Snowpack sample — Loveland Pass, Silver Plume, Colorado, USA (2/11/26, 12:00 PM MST)
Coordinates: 39.663, -105.886
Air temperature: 35 °F
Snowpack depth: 82 cm
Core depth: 20 cm
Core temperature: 17.6 °F
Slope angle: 13°, slope face: 12°
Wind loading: high
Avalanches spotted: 1
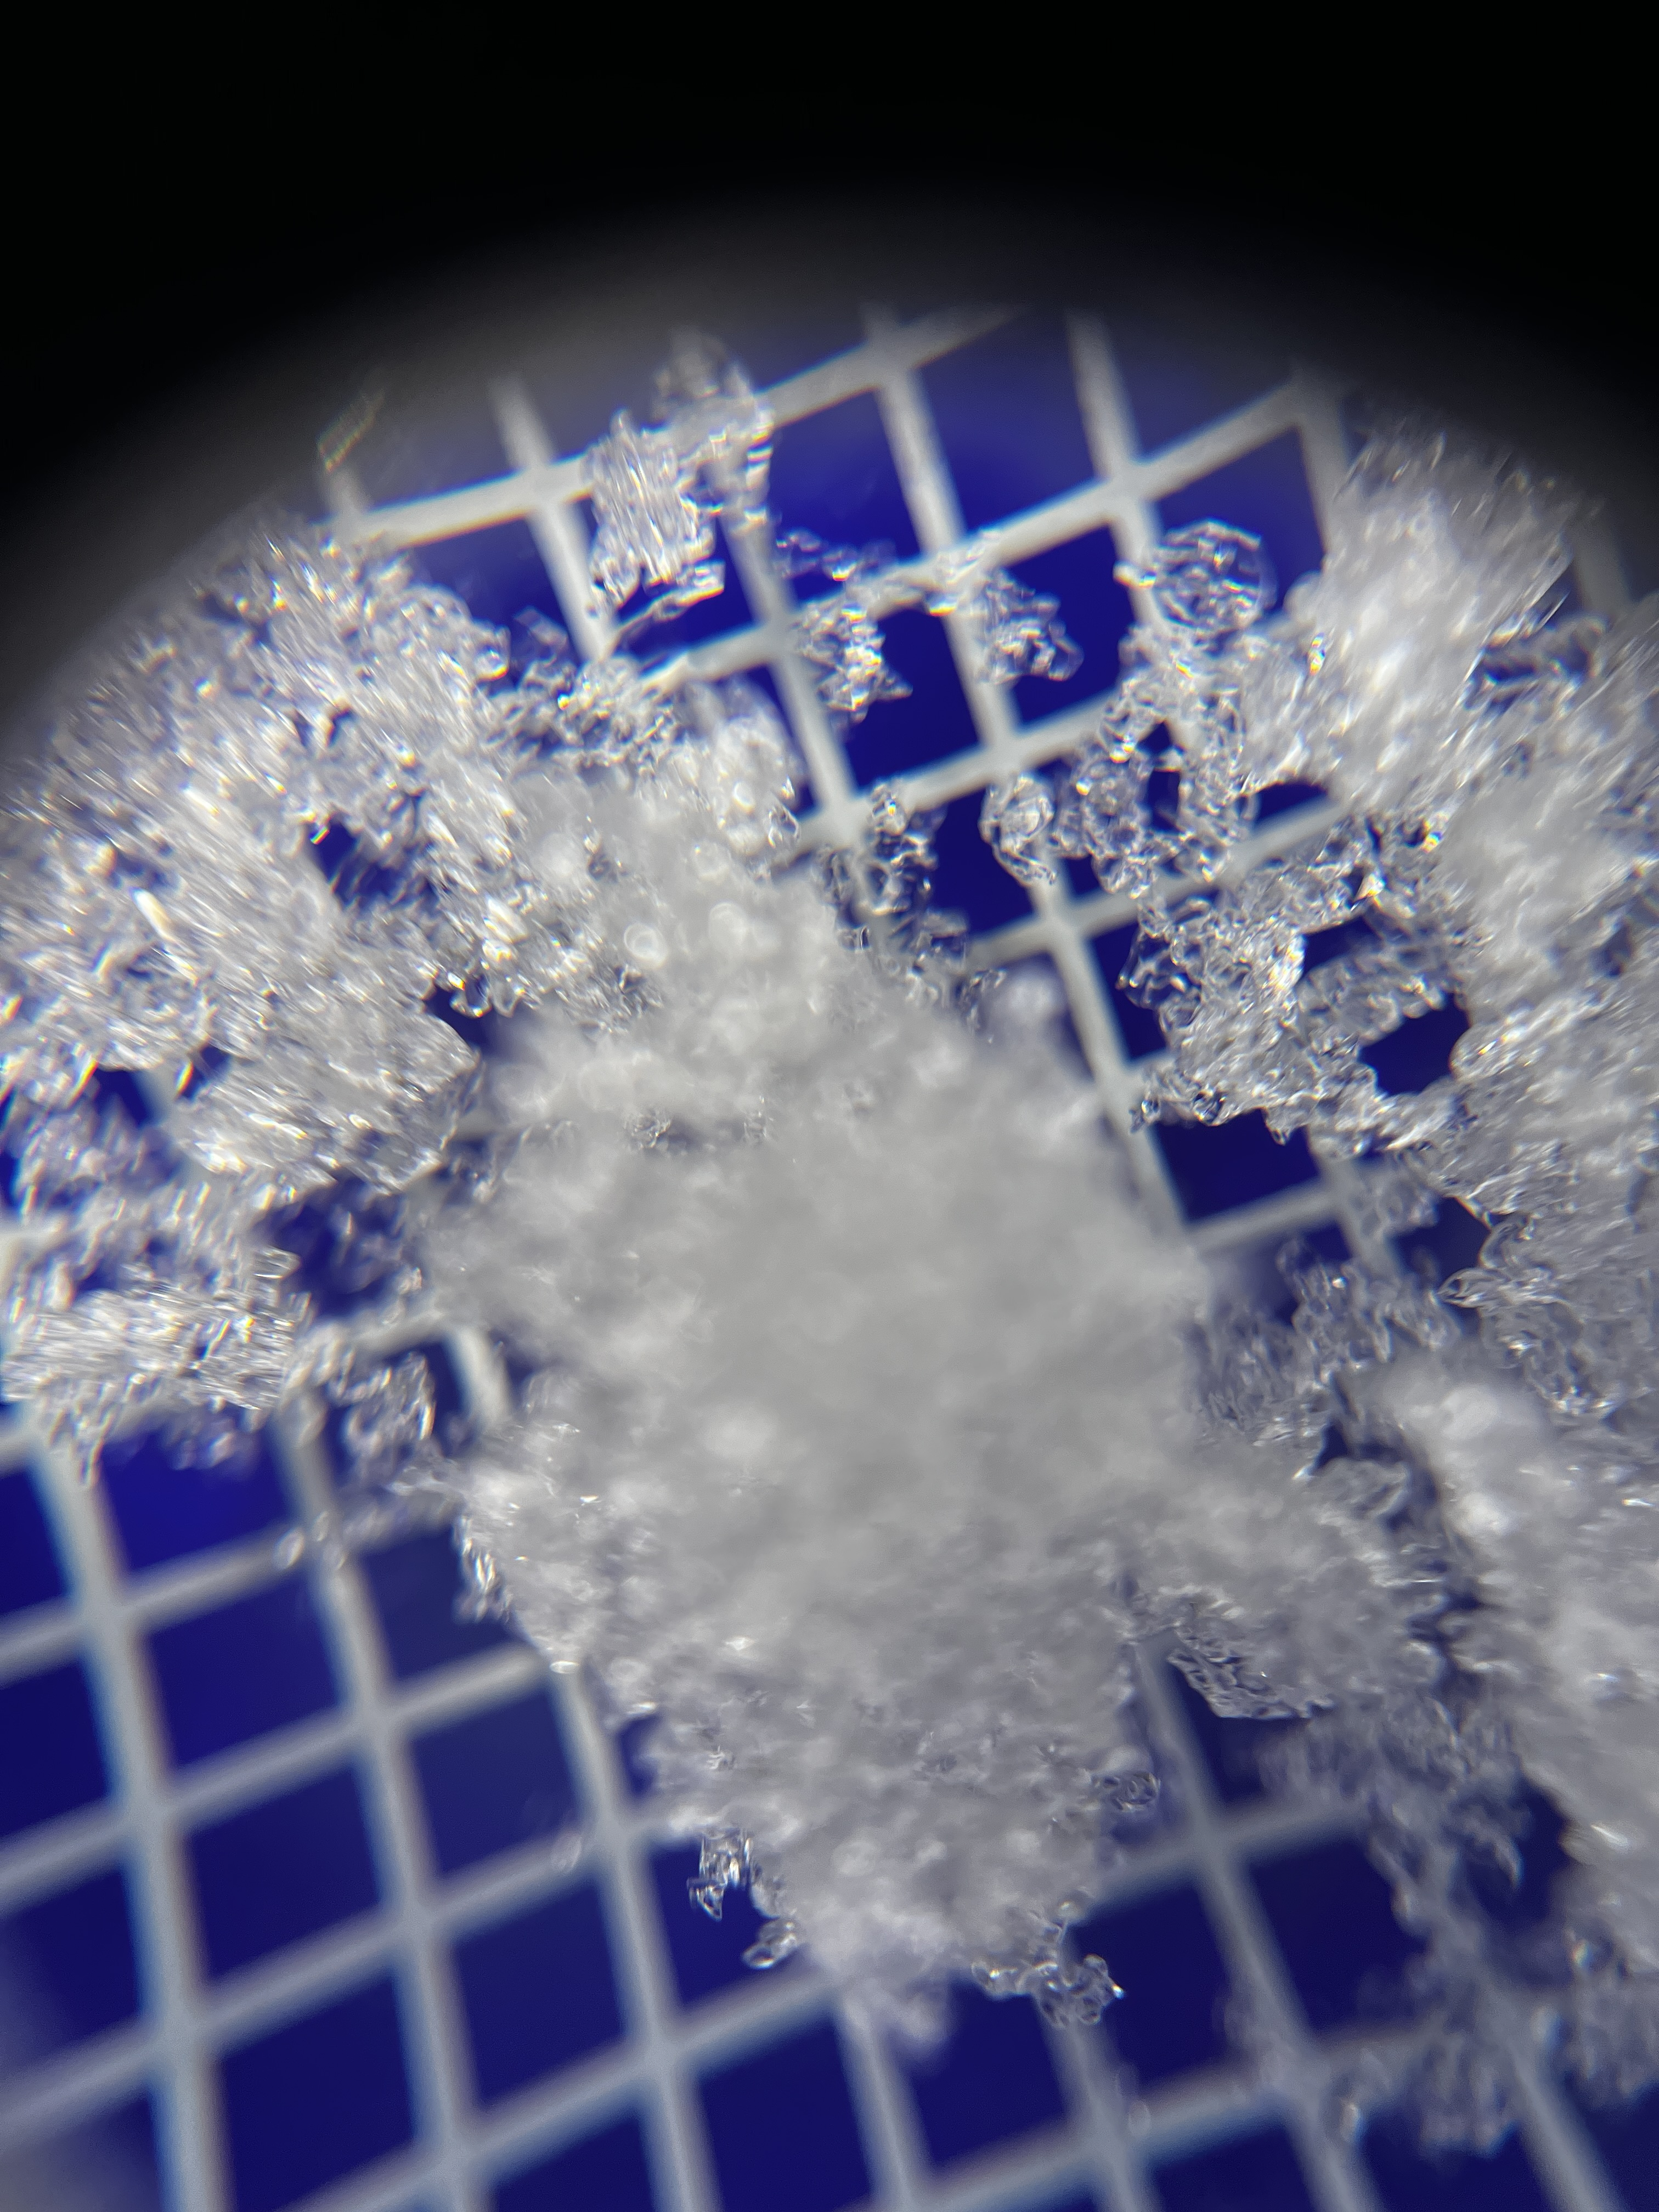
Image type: magnified_profile
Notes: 1 small avalanche spotted on the north side of the bowl, lots of wind loading